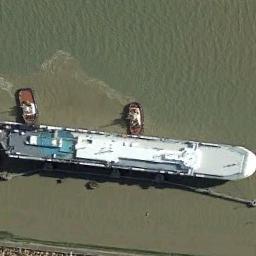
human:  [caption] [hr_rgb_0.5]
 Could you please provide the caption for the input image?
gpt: A white boat docked by the dock with two orange boats next to it .

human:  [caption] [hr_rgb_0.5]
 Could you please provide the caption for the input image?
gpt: The cargo ship is in the dark green water and two boats are next to the ships .

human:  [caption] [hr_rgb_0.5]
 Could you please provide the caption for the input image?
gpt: There are several ships at sea .

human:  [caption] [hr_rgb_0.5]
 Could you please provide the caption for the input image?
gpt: There is a big ship and two small ship in the green water .

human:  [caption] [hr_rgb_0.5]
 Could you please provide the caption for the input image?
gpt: The white ship is at the harbor .